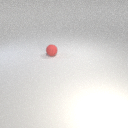
small red rubber sphere